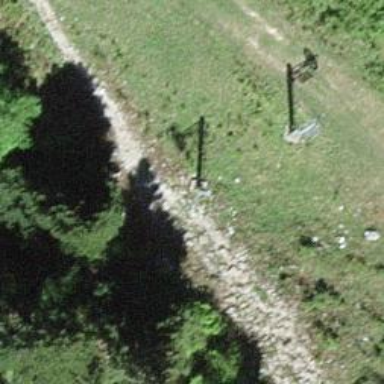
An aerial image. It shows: Pylon used for aerialway.